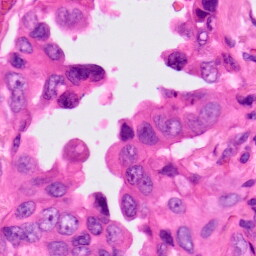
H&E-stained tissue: Lung